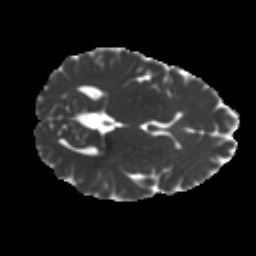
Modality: MD
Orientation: axial
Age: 33
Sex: female
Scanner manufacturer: ge
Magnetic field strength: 3 T
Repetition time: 7.8 s
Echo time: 0.0642 s